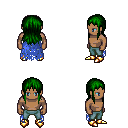
a pixel art fantasy rpg character, male body template, human, dark skin, blue tattered cape, teal pants, green unkempt hairstyle, gold boots, four views (front, back, left, right), 2x2 character sprite sheet, small pixel art, hard edges, no anti-aliasing